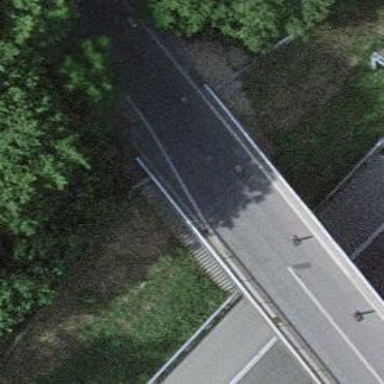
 passing over bridge with grade1 tracktype. There is separate sidewalk along the road."